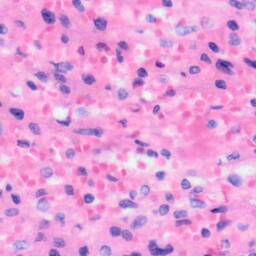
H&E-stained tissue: Liver